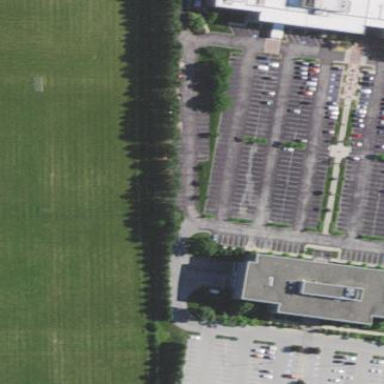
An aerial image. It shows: Grass pitch used for soccer and rugby.